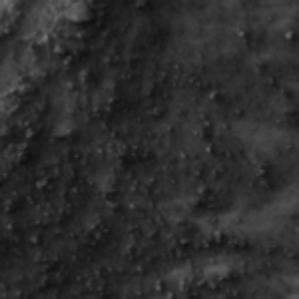
Label: frost